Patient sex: M
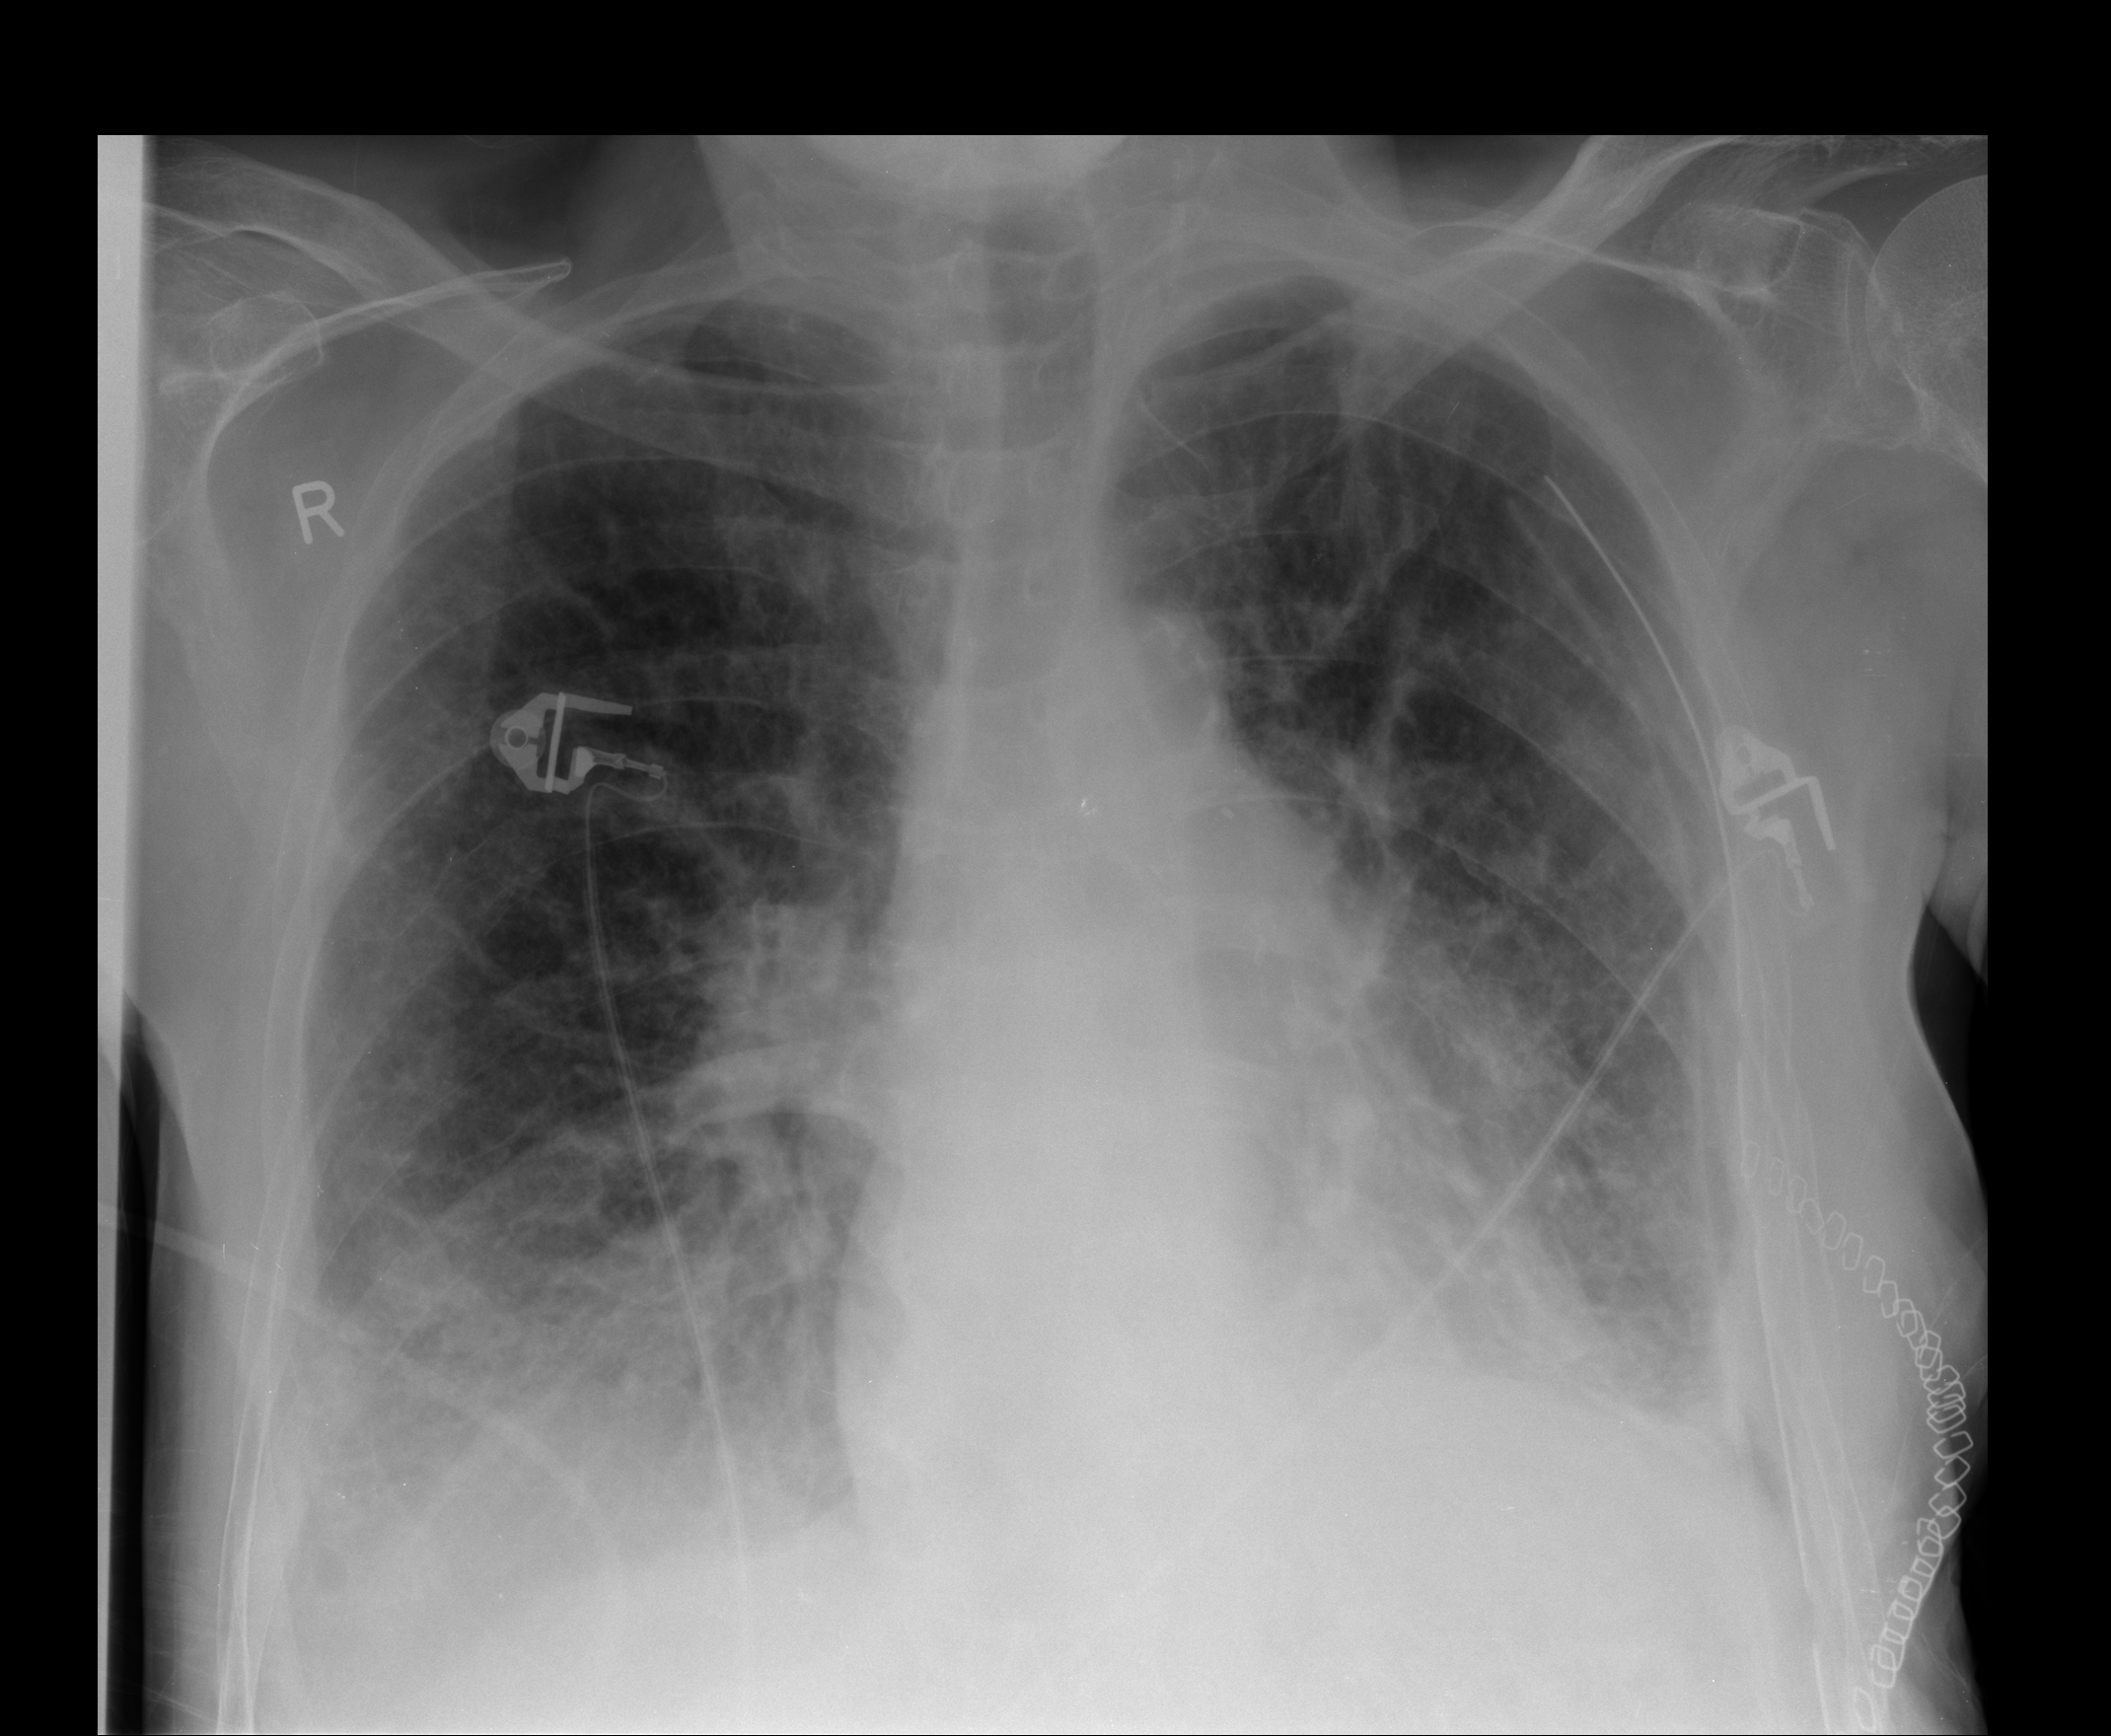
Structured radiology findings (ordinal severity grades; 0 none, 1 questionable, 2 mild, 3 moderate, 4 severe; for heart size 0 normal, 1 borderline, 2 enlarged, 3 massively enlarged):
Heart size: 0
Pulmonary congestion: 2
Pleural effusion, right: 2
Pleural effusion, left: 2
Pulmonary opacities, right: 2
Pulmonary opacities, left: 2
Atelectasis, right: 2
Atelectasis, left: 2